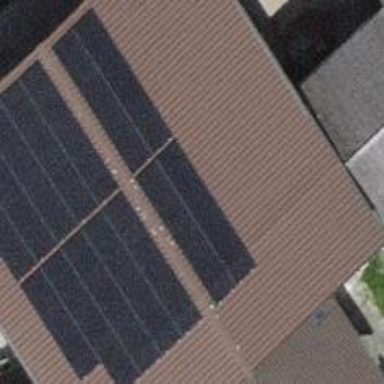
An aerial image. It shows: Solar power generator with photovoltaic panels.